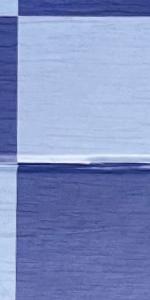
Label: Empty